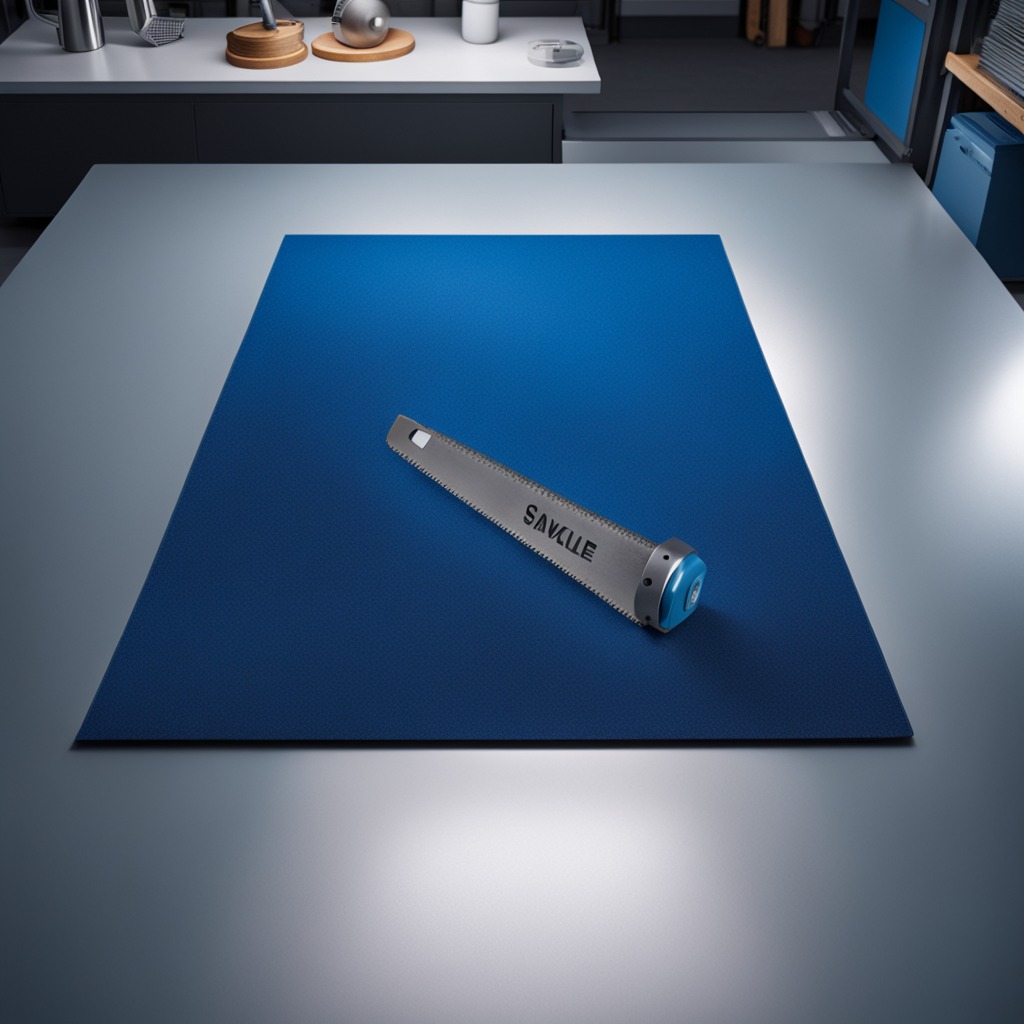
A metal saw is lying on the granite tabletop.